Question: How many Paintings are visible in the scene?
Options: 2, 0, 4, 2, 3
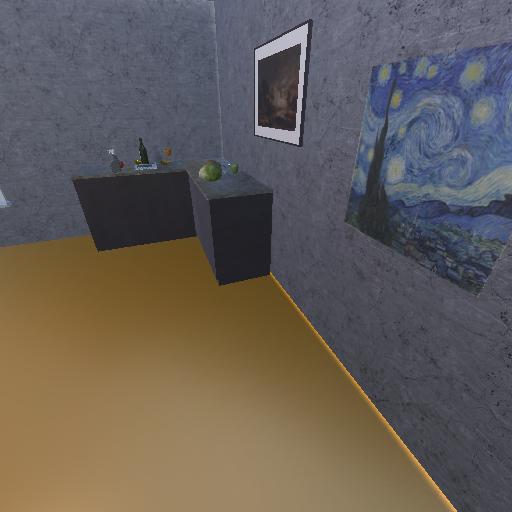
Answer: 2